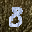
Label: 8